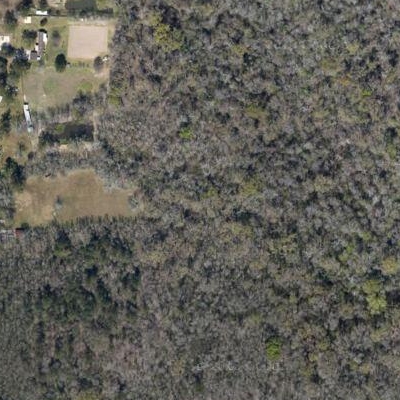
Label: Forest